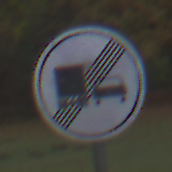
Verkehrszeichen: EndeUeberholverbotKraftfahrzeuge
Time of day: SunriseSunset
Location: Outdoor (Nature)
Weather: PartlyCloudy
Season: Autumn
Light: Natural